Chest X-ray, AP view. Patient: 31 years old, sex F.
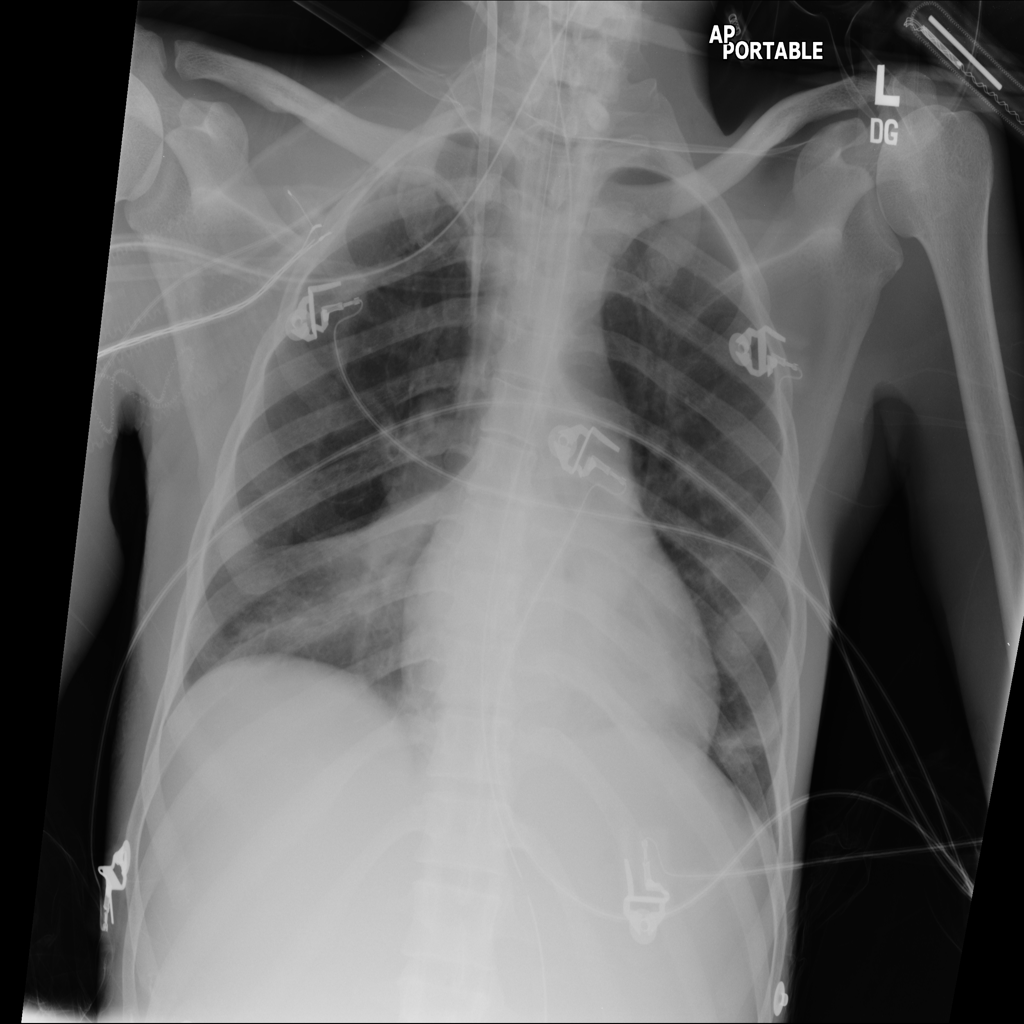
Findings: Atelectasis